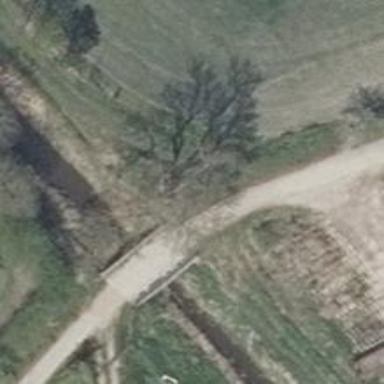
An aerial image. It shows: Track road on bridge.